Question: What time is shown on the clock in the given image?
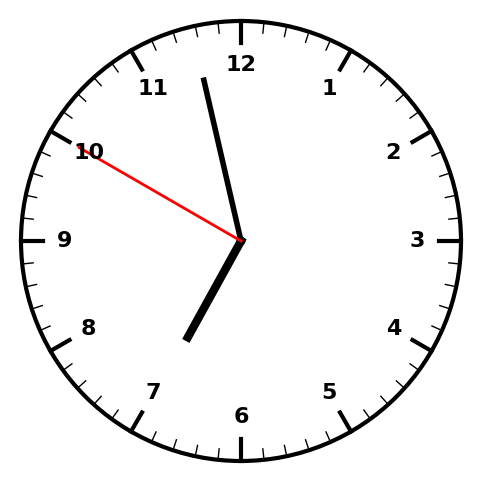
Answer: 06:57:50